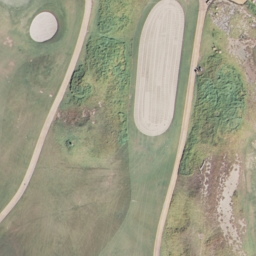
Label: golfcourse